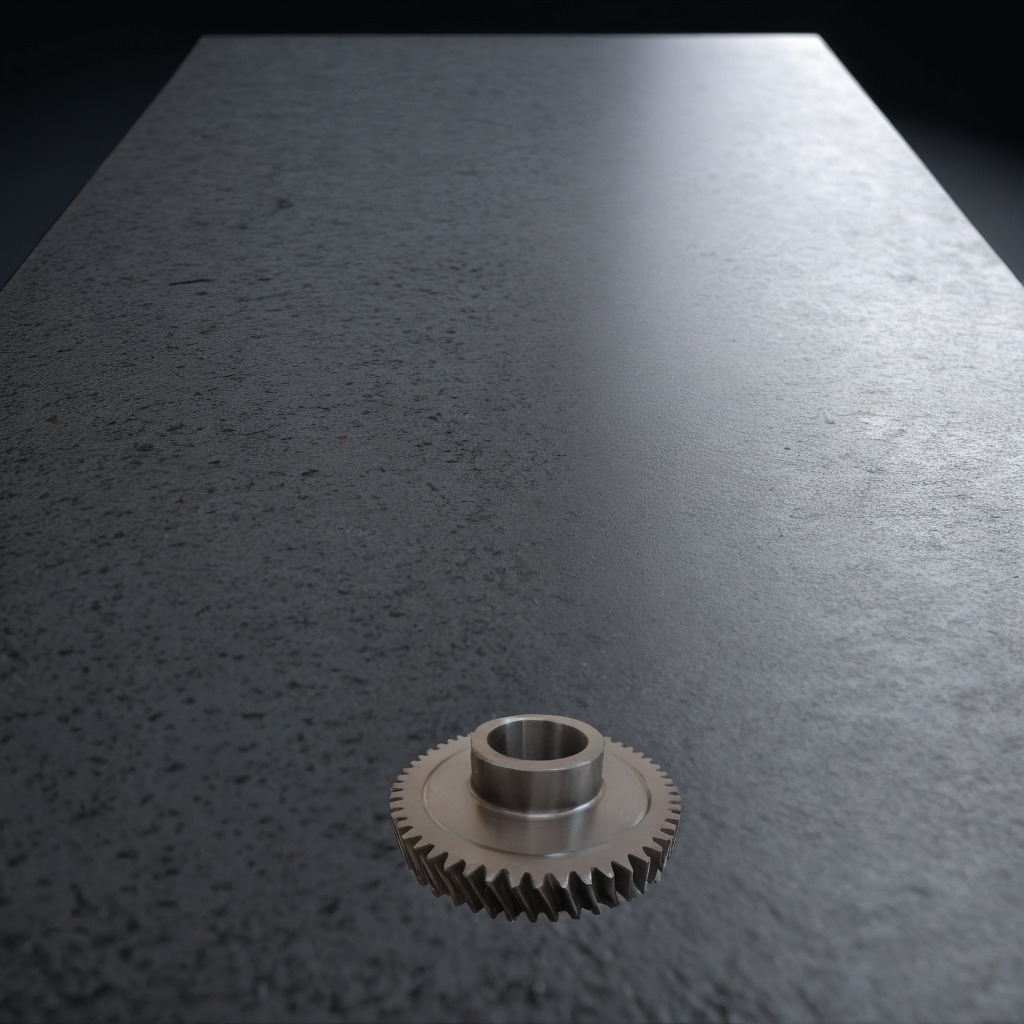
A steel gear with teeth is lying on a clean granite table inside a workshop at night.